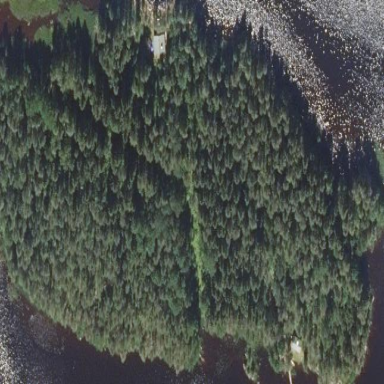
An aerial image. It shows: Islet covered with woodland.